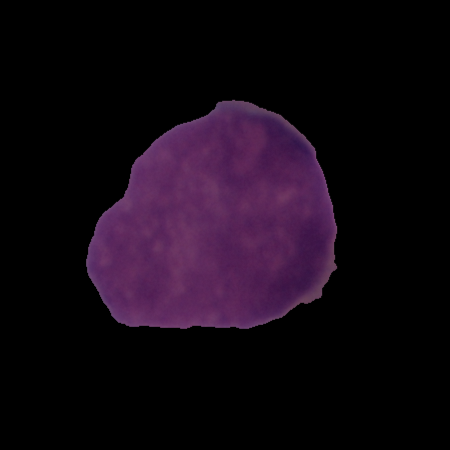
Label: cancer